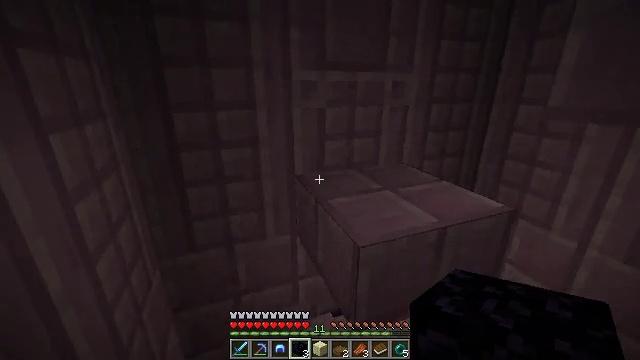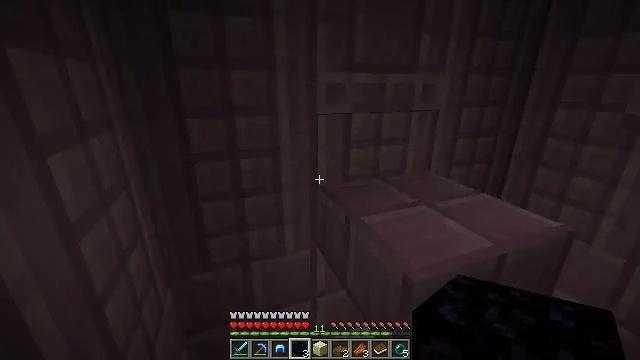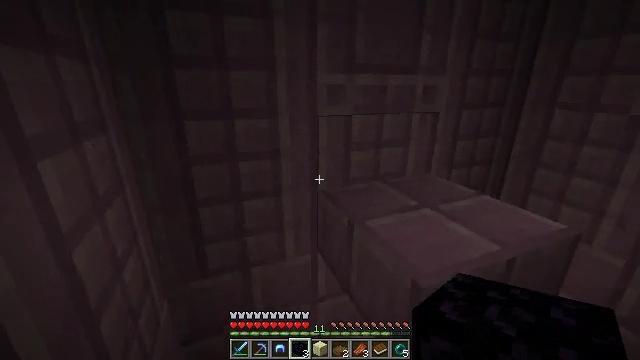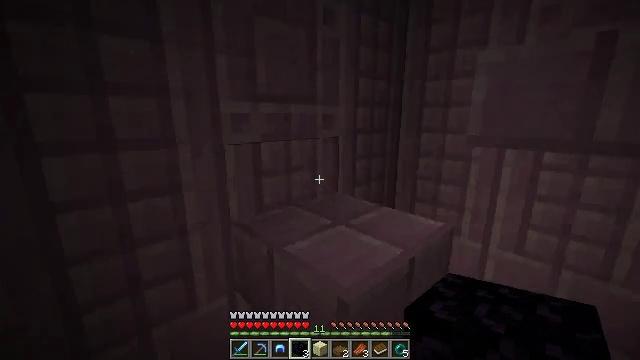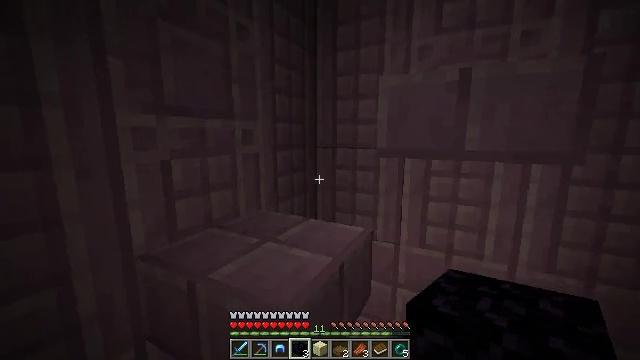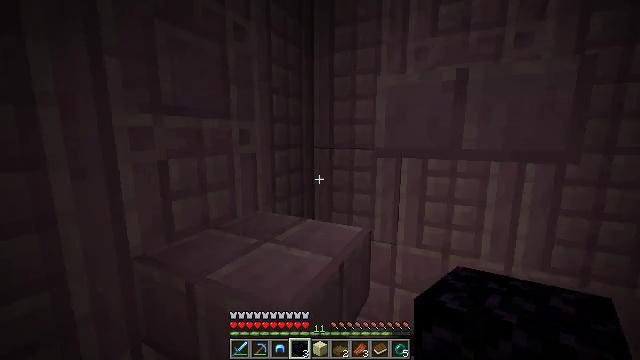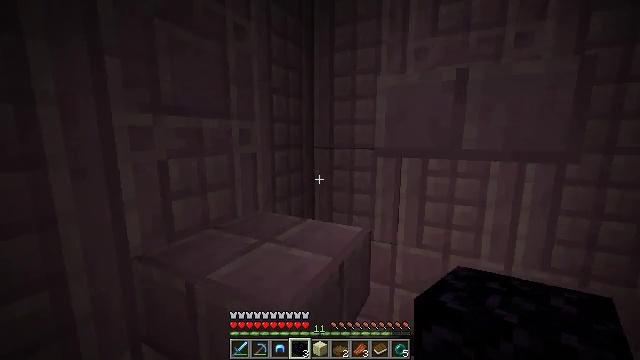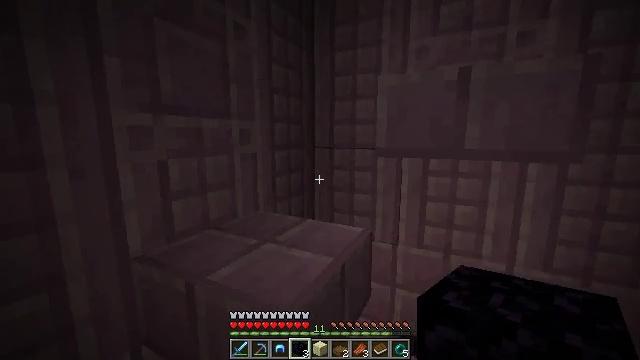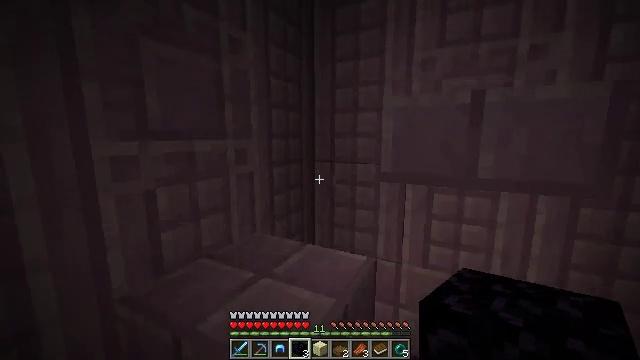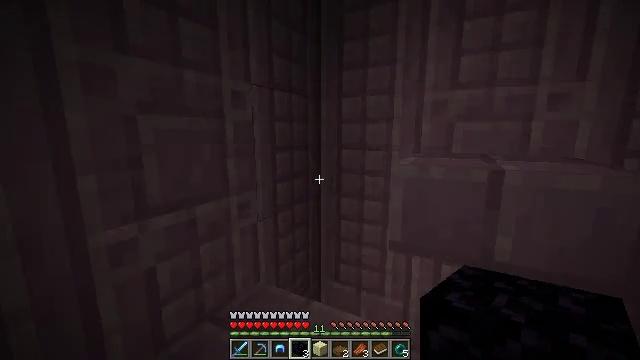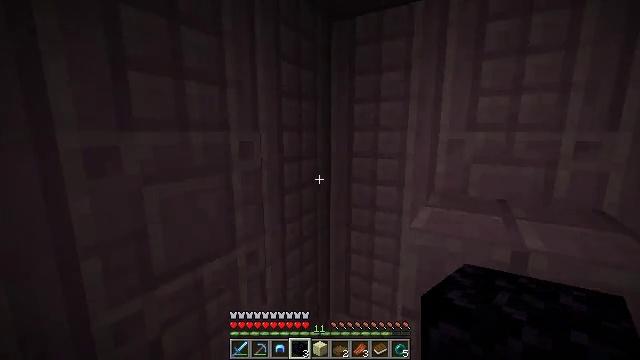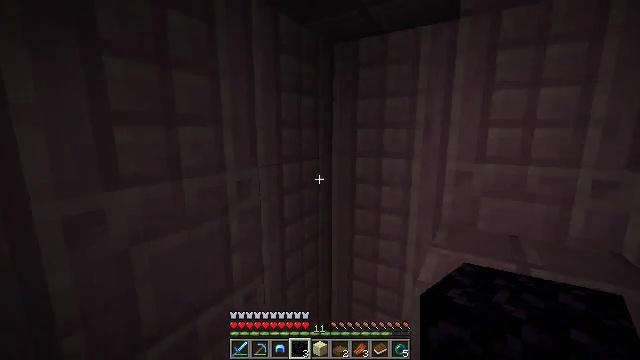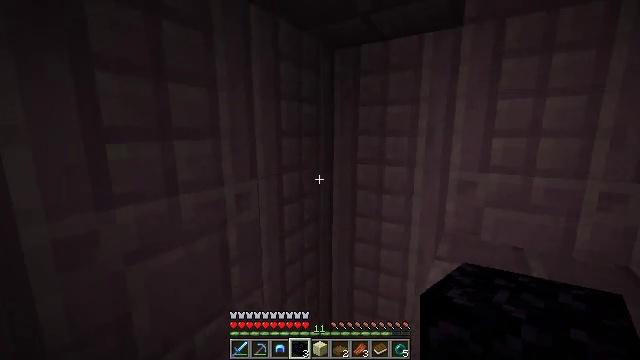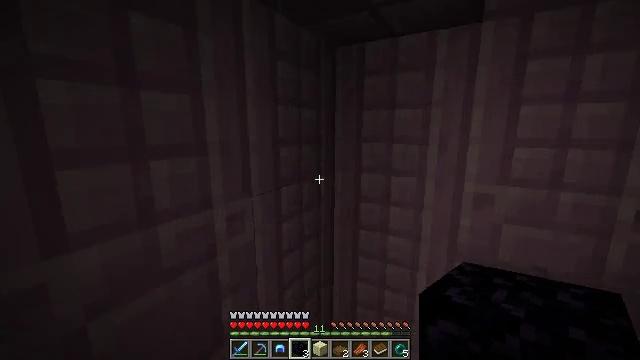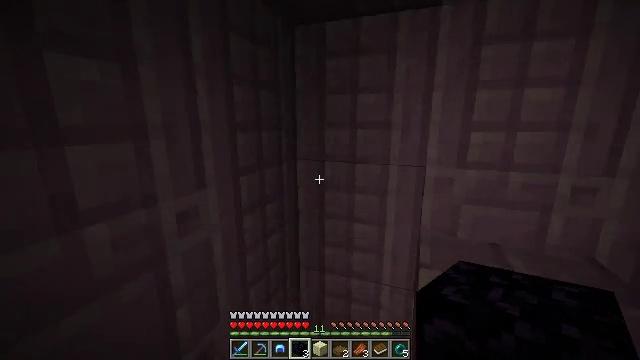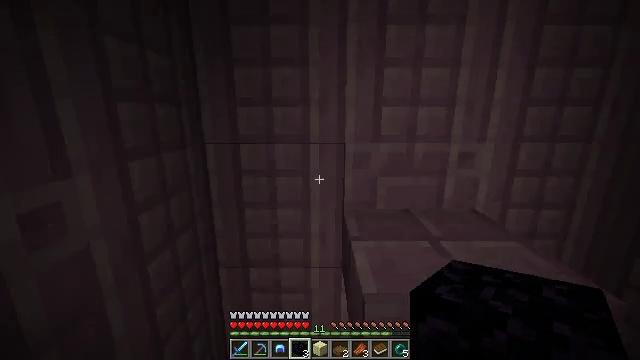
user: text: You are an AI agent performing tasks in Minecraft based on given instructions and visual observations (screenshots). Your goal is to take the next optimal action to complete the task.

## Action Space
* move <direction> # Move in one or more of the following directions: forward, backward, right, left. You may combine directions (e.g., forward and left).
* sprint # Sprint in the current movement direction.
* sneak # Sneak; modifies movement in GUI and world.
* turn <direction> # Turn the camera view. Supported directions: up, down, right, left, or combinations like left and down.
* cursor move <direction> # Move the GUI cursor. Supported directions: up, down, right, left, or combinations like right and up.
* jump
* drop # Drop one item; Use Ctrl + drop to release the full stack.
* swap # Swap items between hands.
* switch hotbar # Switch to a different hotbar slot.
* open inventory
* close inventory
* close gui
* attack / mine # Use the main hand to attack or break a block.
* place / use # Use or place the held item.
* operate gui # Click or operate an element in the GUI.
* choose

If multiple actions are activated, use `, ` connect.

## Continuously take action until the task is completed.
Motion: motion action
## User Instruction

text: Mine the purpur slab in the End city.
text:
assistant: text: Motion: no_op
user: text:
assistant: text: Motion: turn right
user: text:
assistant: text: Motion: turn right and up
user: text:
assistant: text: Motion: turn right and up
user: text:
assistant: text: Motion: turn right
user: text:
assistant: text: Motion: no_op
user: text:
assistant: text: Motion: move forward
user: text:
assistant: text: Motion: move forward, jump
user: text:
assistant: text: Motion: move forward, turn left, jump
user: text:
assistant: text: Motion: move forward, turn left, jump
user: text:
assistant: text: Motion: move forward and move left, jump
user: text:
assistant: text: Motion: move forward and move left, jump
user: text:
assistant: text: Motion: move forward and move left, turn right
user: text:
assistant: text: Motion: move forward and move left, turn right and down
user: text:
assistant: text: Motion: move forward and move left, turn right and down
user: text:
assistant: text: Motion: turn right and down
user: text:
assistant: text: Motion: turn right
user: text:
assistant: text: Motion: no_op
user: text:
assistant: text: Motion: no_op
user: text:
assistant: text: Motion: no_op
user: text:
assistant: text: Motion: turn right and up
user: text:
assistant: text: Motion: turn right and up
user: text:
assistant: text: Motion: turn right
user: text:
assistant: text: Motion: move forward
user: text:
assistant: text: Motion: move forward, jump
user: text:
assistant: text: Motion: move forward, turn left, jump
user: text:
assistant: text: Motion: move forward and move left, turn left, jump
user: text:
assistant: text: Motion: move forward and move left, jump
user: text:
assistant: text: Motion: move forward and move left
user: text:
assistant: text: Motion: move forward and move left, turn right and down